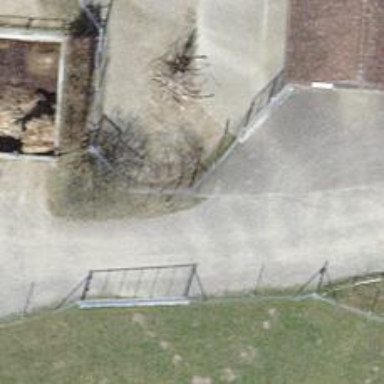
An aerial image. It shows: Fence.